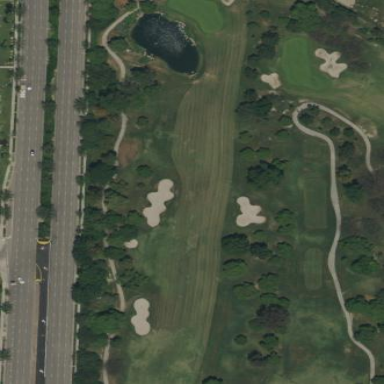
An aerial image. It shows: Golf fairway surrounded by grass.